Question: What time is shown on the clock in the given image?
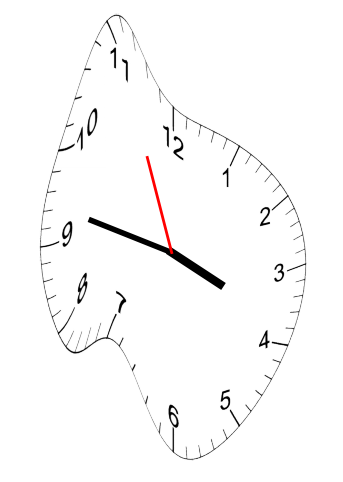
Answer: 03:46:56